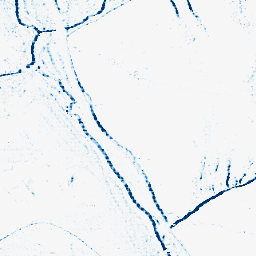
Category: morphological
Decomposition family: morphological_rect
Decomposition parameters: operation: closing
width: 5
height: 3
Upsampling method: sinc_blackman
Upsampling parameters: scale: 4
kernel_size: 4
Upsampling scale: 4